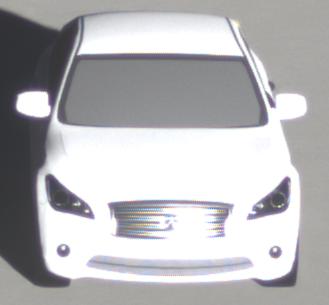
Make: Infiniti
Model: M 37
Detailed model: M (Y51)
Model produced from: 2010/10
Model produced until: 2013/11
Doors: 4
Color: white
Road condition: dry road
Daytime: sunrise or sunset
Contrast: high contrast